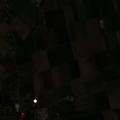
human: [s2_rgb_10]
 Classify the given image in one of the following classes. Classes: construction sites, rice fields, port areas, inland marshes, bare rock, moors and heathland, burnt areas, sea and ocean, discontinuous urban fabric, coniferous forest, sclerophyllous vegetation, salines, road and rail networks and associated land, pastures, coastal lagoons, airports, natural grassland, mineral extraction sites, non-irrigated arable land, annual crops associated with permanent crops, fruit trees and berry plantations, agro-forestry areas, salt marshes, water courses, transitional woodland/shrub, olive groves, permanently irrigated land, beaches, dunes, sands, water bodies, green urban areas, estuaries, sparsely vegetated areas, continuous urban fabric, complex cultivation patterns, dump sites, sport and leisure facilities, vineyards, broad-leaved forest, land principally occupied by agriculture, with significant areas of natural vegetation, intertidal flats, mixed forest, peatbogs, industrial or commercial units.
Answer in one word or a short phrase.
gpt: discontinuous urban fabric, non-irrigated arable land